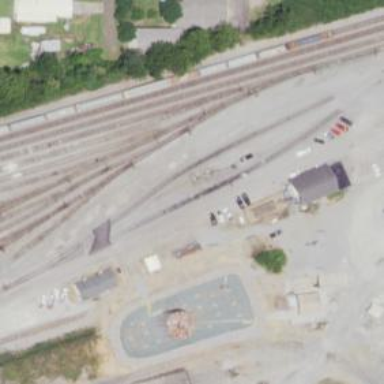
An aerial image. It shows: Railway yard used for servicing trains.